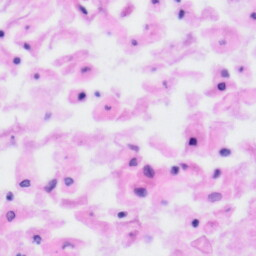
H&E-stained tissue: Tonsil